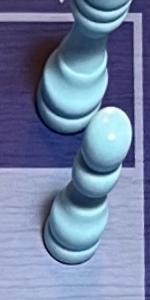
Label: Pawn_White